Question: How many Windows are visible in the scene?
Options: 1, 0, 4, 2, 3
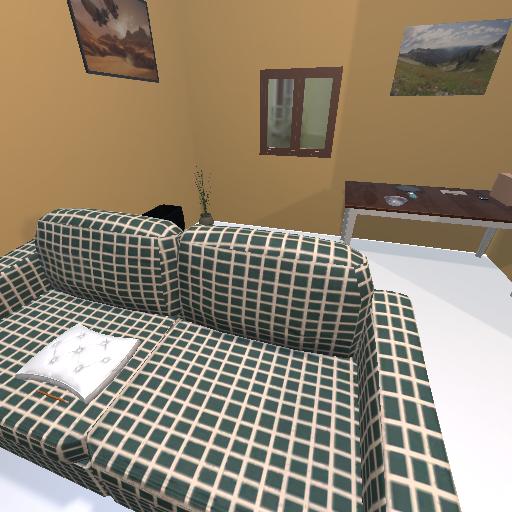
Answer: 1